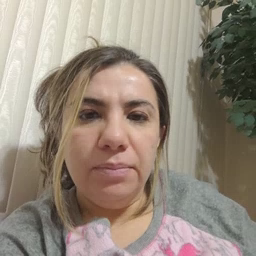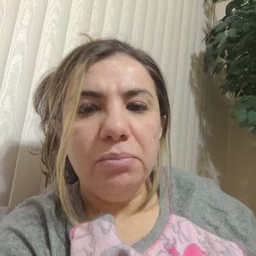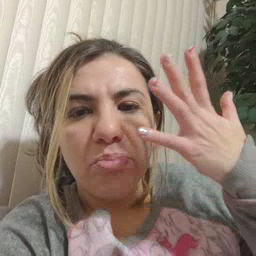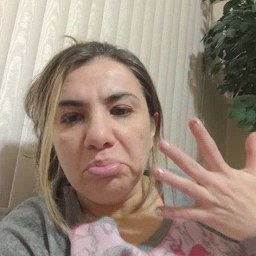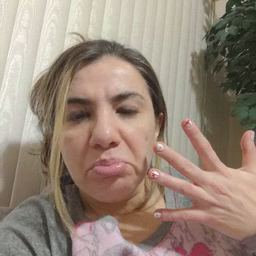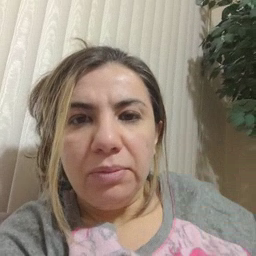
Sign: sad